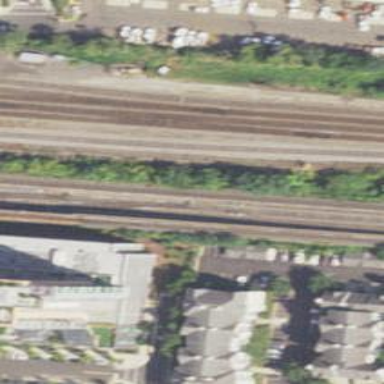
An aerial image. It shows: Electrified rail in service yard.